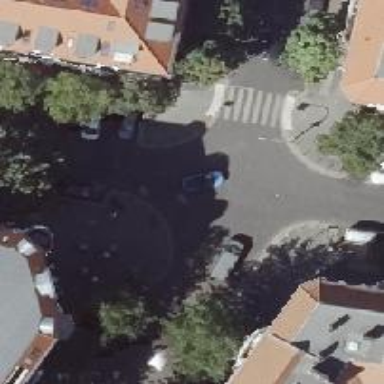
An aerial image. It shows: Unmarked crossing with kerb extensions on both sides of the road.